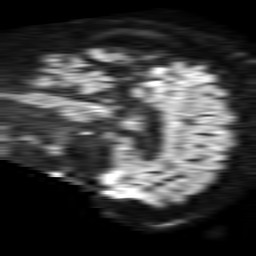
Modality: TRACE
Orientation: sagittal
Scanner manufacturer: philips
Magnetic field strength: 1.5 T
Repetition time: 4.6 s
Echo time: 0.08528 s